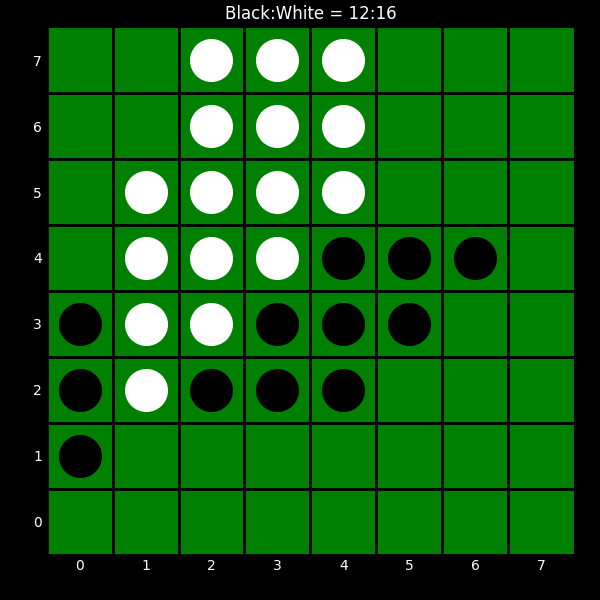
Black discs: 12
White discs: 16